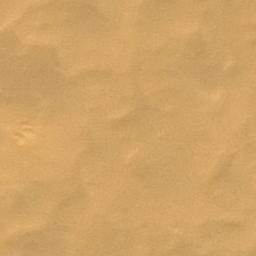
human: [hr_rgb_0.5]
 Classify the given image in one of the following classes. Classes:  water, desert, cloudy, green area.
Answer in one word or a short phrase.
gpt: desert